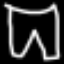
Label: pants